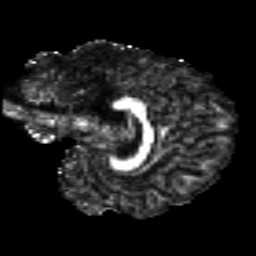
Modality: FA
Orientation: sagittal
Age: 21
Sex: male
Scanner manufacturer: siemens
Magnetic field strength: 3 T
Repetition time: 8.8 s
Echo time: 0.085 s